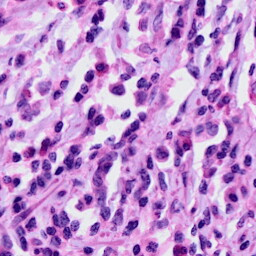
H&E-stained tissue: Cervix